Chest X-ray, PA view. Patient: 34 years old, sex M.
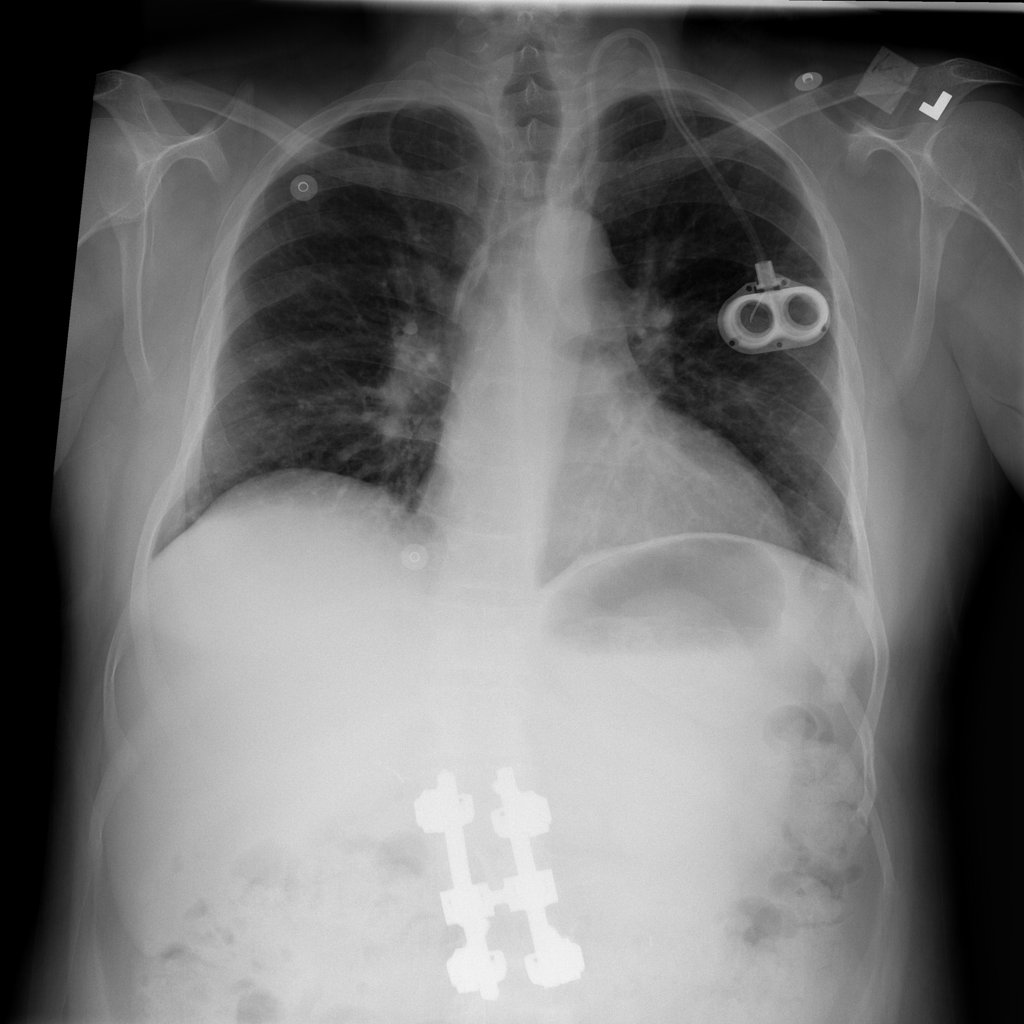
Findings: Infiltration